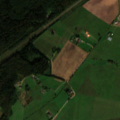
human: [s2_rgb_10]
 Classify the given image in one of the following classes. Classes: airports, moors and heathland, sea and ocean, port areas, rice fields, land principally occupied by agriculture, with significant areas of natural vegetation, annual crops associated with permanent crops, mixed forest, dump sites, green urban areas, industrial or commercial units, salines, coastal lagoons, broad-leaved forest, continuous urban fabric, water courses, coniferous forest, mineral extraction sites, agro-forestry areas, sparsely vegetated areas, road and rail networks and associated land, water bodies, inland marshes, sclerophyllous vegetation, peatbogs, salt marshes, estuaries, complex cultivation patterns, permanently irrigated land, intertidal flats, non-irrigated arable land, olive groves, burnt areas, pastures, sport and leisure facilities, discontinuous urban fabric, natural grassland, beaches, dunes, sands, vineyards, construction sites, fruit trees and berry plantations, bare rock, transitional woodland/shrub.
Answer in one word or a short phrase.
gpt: industrial or commercial units, non-irrigated arable land, complex cultivation patterns, coniferous forest, mixed forest